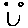
Label: smiley face